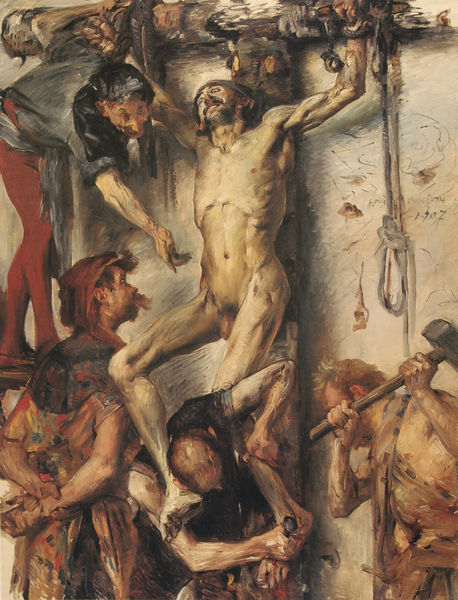
Titel: Kreuzabnahme
Künstler: Lovis Corinth
Standort: Leipzig
Institution: Museum der Bildenden Künste
Schlagwörter: akt, blau, fuß, gemälde, kopf, körper, mann, nackt, weiß, wunde, gelb, menschen, ocker, braun, grau, haar, holz, hut, männer, ohr, schwarz, zeichnung, blick, haus, rot, tuch, beige, malerei, bart, kappe, mütze, wand, arme, band, bibel, gesicht, halten, henker, hinrichtung, inkarnat, sehen, tod, tot, toter, bild, hände, schauen, stamm, gewand, haare, strick, tücher, ohren, beine, fesseln, spanien, bein, füße, zuschauer, mauer, arbeiter, angst, gewalt, leiter, seile, soldaten, muskeln, glatze, balken, bauch, geschlecht, knie, nagel, nägel, schenkel, zeigen, knochen, strümpfe, nacktheit, penis, blut, corinth, lovis corinth, kreuz, religion, seil, rippen, häscher, soldat, strich, löcher, beugen, handwerker, leib, christus, jesus, jesus christus, kreuzabnahme, kreuzigung, ostern, sterben, untersicht, wunden, hammer, leid, leiden, qual, schmerz, leder, zunge, strumpfhose, kruzifix, lovis, orh, gekreuzigt, schmerzen, brustkorb, schlagen, nackz, schlaufe, demut, christi, holzbalken, sterbender, fratzen, mager, fessel, verspottung, hoden, schlinge, schächer, sehnen, folter, marter, haat, kreizigung, schergen, kreuzigen, viernageltypus, pimmel, lächer, pein, einschlagen, nagelung, anschlagen, scheußlich, handweker, drastisch, ertragen, kofp, annageln, erdulden, erleiden, kreuznagelung, nägle, 1907, schäächer, mesnschen, koopf, krezz, drastik, hamme, rnagel, hammmer